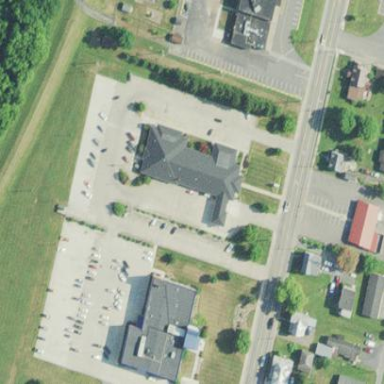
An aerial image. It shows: Bank building.